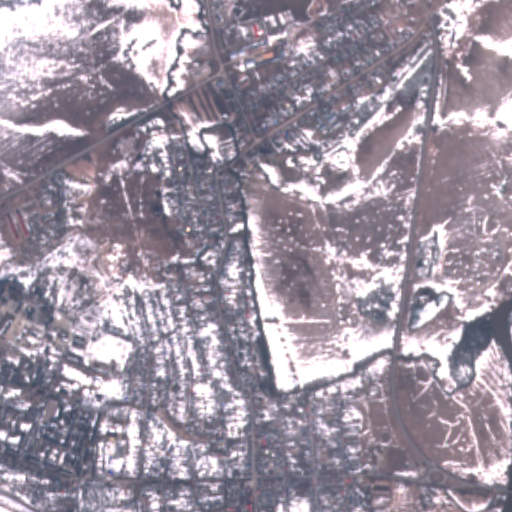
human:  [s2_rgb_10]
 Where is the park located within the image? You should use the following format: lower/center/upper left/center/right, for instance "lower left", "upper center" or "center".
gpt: The park is located in the lower left of the image.
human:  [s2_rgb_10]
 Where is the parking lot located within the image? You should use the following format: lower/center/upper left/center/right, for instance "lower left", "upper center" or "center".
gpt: The parking lot is located in the lower left of the image.
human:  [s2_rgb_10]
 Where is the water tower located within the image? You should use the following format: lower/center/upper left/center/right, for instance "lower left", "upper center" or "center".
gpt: The water tower is located in the lower left of the image.
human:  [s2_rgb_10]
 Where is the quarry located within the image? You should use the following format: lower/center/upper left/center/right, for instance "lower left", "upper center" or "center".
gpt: There is no quarry in the image.